Question: I am trying to plot 2 groups of points (vessels) with different icons on a nice interactive map. (The vessels have longitude and latitude) The interactivity is important!
The code will actually go inside an iframe in a shiny application.
I set up an example vessel data set (two groups of 5), and plot them onto 2 separate layers. I have been doing a bit of research and plotGoogleMaps seemed like a good package to go to.
'''
library(plotGoogleMaps)
vessels = data.frame(id = c(1:10)
, lat = c(22.0959, 22.5684, 21.9189, 21.8409, 22.4663, 22.7434, 22.1658, 24.5691, 22.4787, 22.3039)
, lon = c(114.021, 114.252, 113.210, 113.128, 113.894, 114.613, 113.803, 119.730, 113.910, 114.147))
group1 = vessels[1:5,]
group2 = vessels[6:10,]
coordinates(group1) = ~ lon + lat
proj4string(group1) = CRS("+proj=longlat +datum=WGS84")
group1 <- SpatialPointsDataFrame( group1 , data = data.frame( ID = row.names( group1 ) ))
coordinates(group2) = ~ lon + lat
proj4string(group2) = CRS("+proj=longlat +datum=WGS84")
group2 <- SpatialPointsDataFrame( group2 , data = data.frame( ID = row.names( group1 ) ))
m <- plotGoogleMaps(group1, legend = FALSE, layerName = "Vessels 1"
, add = T, iconMarker='http://maps.google.com/mapfiles/kml/shapes/placemark_circle.png', mapTypeId='ROADMAP')
m <- plotGoogleMaps(group2,legend = FALSE, layerName = "Vessels 2"
, previousMap = m , add = F
, iconMarker = 'http://maps.google.com/mapfiles/kml/shapes/placemark_circle.png'
, filename = "out.htm")
'''
Could anyone please tell me where the code is going wrong? Any constructive ideas are appreciated as well!

The icon marker has not actually been picked up as you can see it on the result. I would like to use a custom image. Thank you for your help
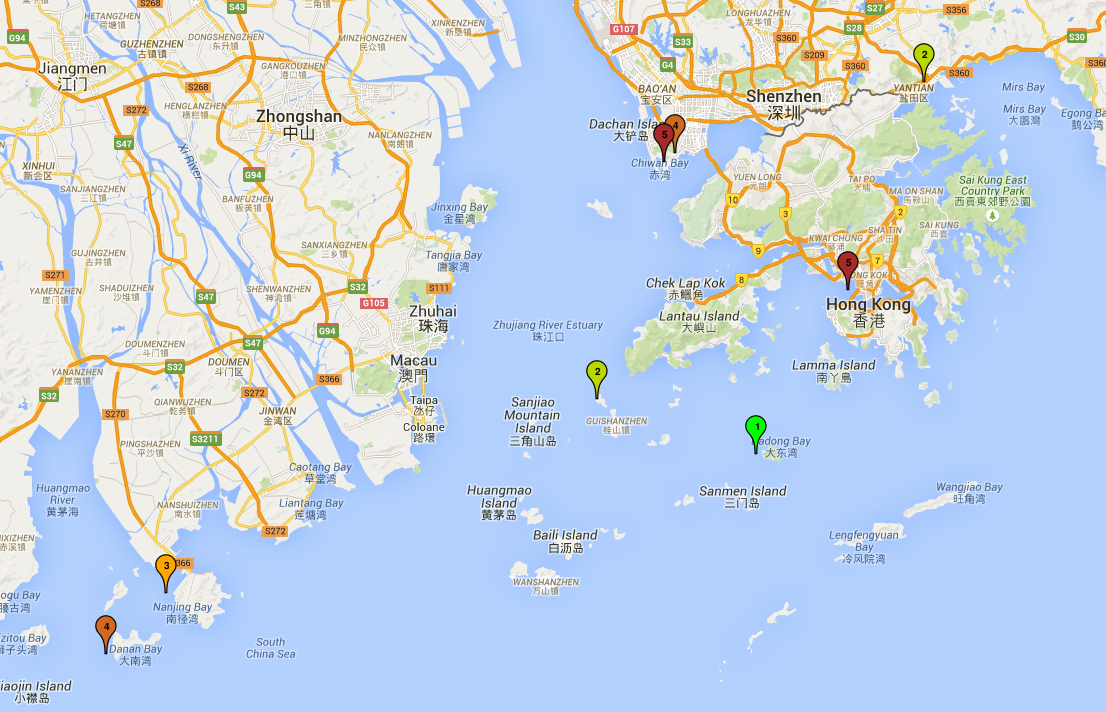
Answer: You need a little modification on the last 2 lines of code, and than you will get what you want.
'''
m <- plotGoogleMaps(group1, legend = FALSE, layerName = "Vessels 1"
, add =T,
iconMarker=rep('http://maps.google.com/mapfiles/kml/shapes/placemark_circle.png',nrow(group1) ),
mapTypeId='ROADMAP', filename = "out.htm")
m <- plotGoogleMaps(group2,legend = FALSE, layerName = "Vessels 2"
, previousMap = m , add = F
, iconMarker = rep('http://maps.google.com/mapfiles/kml/shapes/placemark_circle.png',nrow(group2) )
, filename = "out.htm")
'''